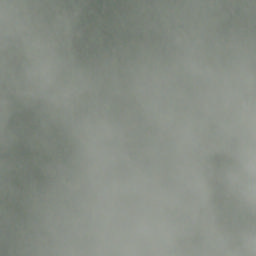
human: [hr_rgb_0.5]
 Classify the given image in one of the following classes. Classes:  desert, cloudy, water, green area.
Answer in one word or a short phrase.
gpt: cloudy